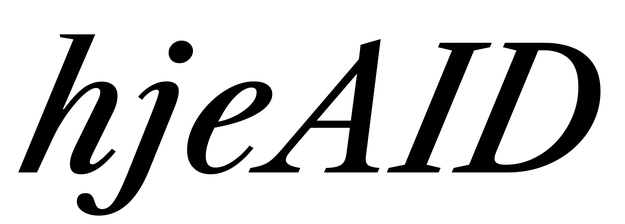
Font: LibreCaslonText-Italic_Medium_Italic